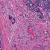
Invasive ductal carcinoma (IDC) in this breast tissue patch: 0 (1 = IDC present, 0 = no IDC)